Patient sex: F
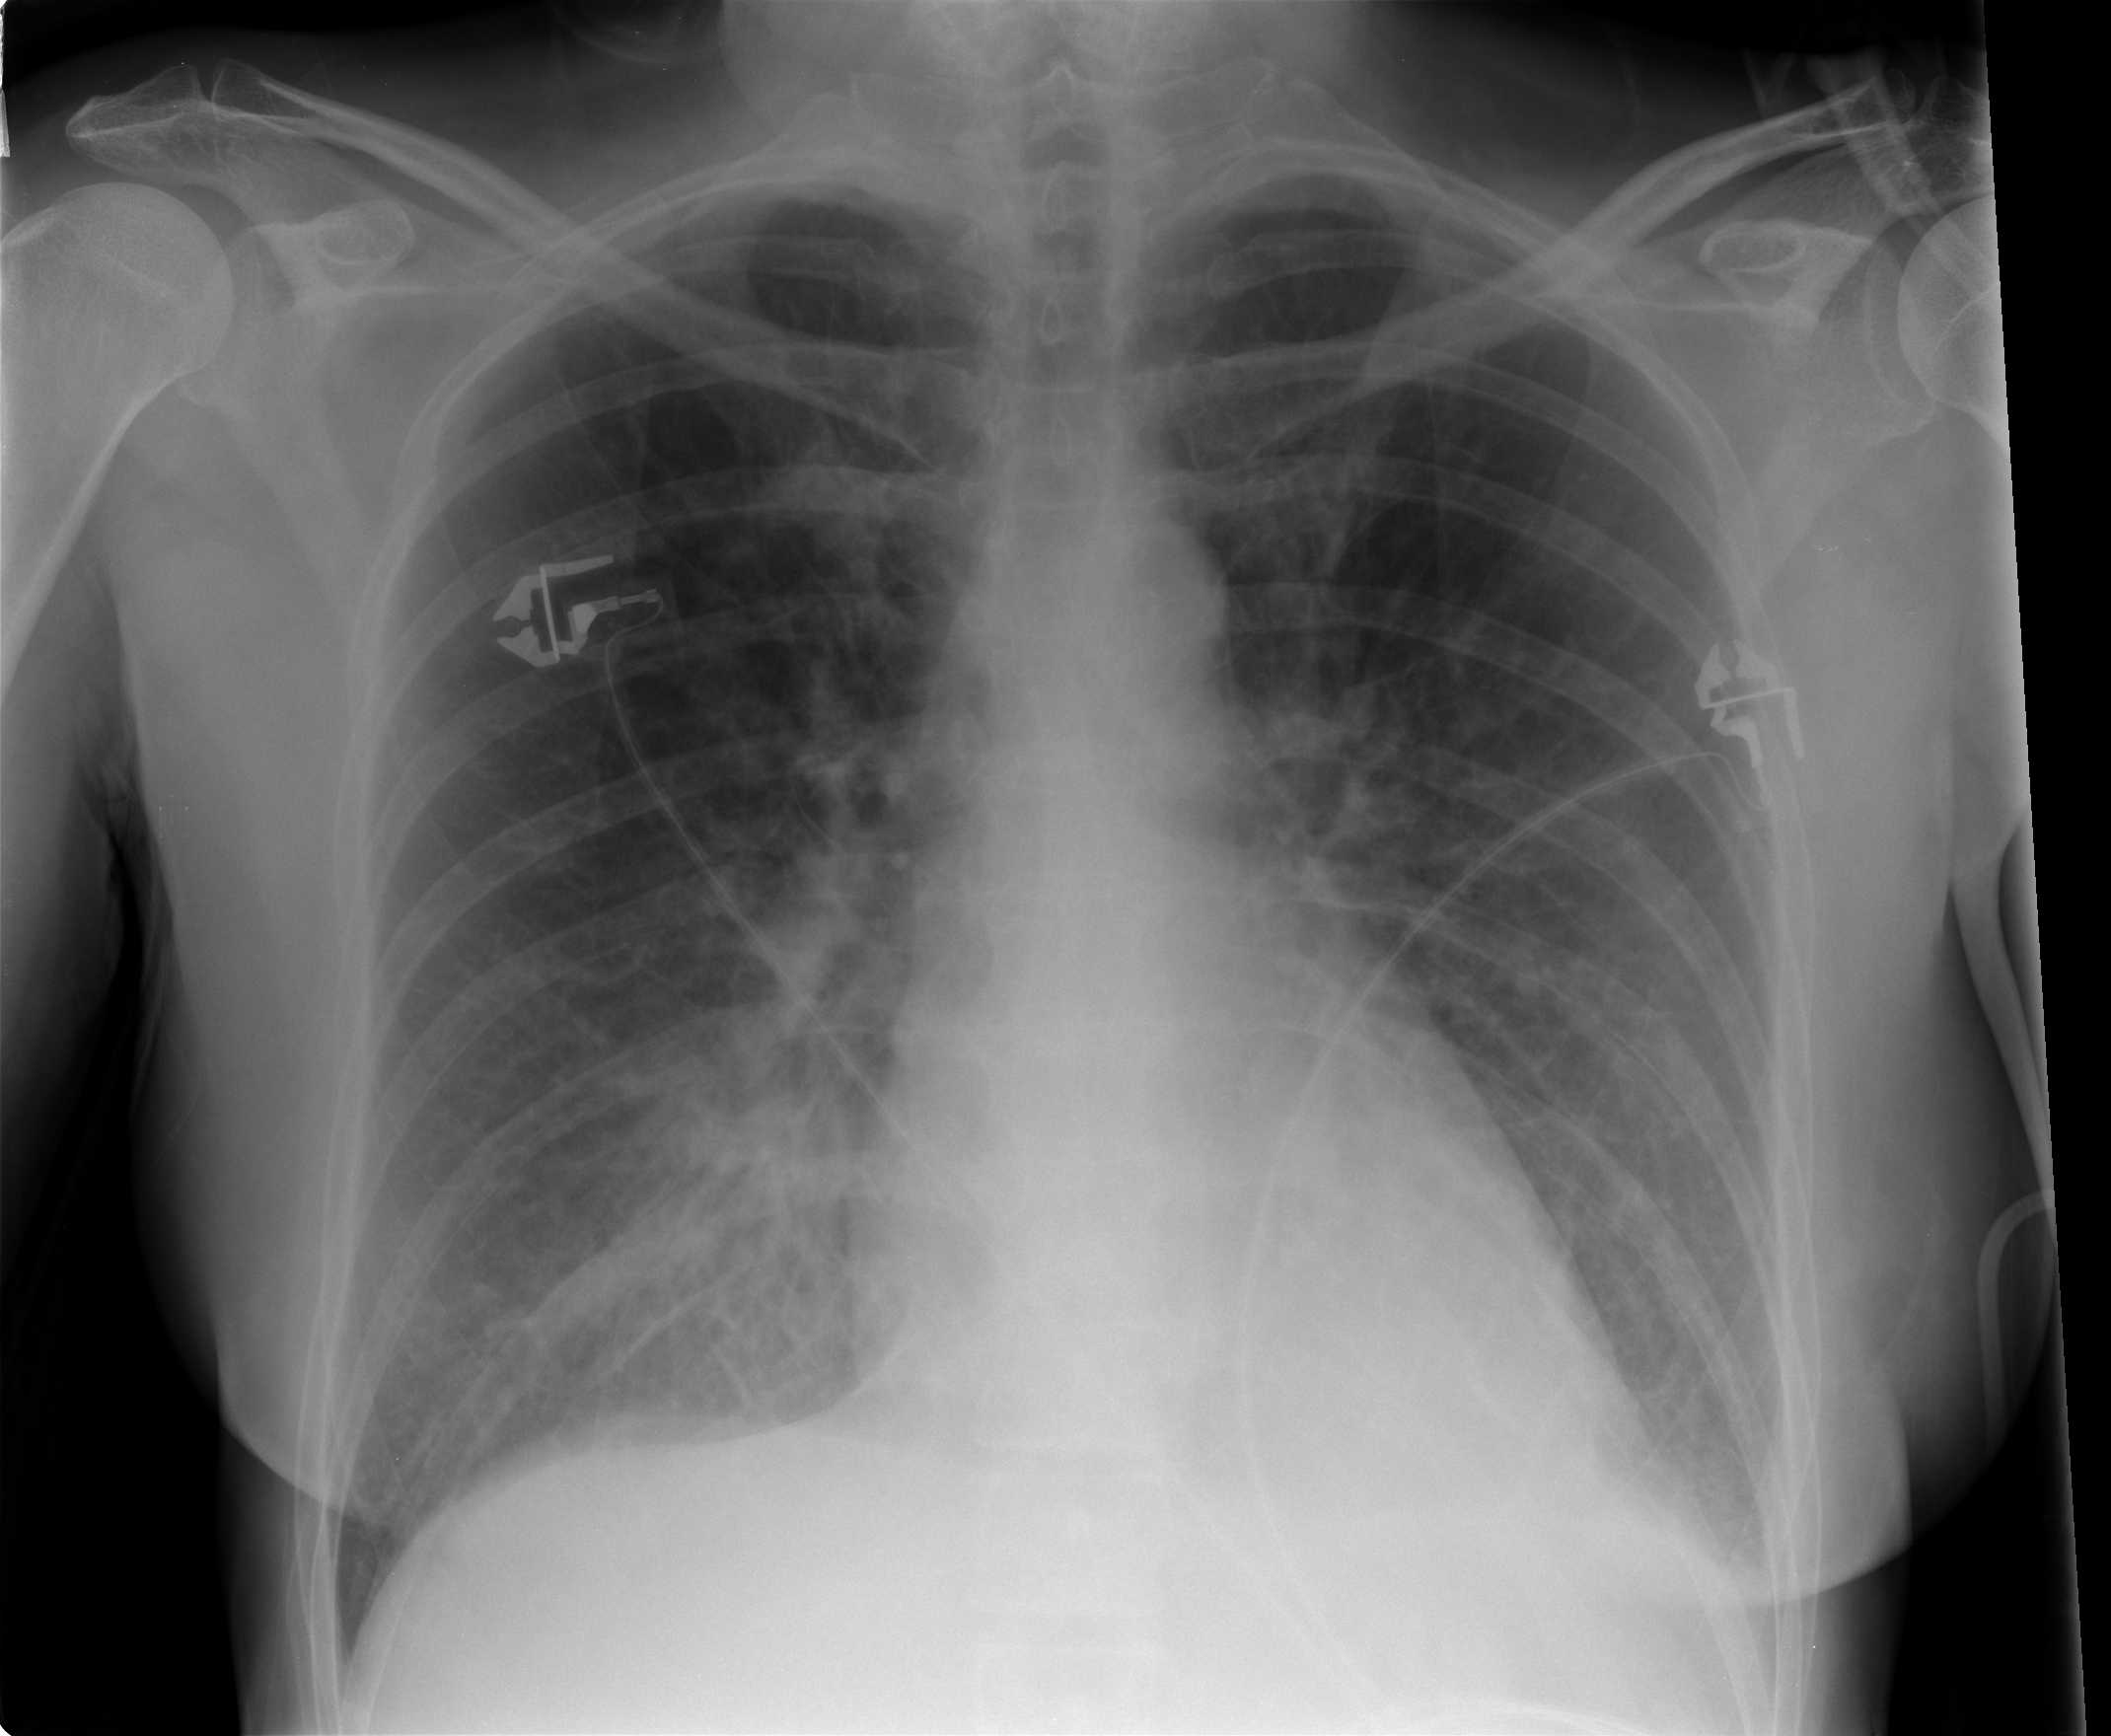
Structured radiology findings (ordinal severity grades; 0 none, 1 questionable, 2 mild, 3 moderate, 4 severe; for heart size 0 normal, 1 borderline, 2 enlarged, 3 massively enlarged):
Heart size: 1
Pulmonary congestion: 3
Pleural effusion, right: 0
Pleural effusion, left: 0
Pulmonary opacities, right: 2
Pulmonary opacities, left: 2
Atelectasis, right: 0
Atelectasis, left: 0